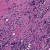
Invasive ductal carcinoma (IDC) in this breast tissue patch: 1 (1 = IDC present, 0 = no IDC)